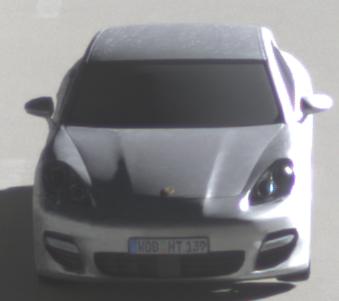
Make: Porsche
Model: Panamera
Detailed model: Panamera (970)
Model produced from: 2010/05
Model produced until: 2013/04
Doors: 5
Color: white
Road condition: dry road
Daytime: morning or afternoon
Contrast: high contrast